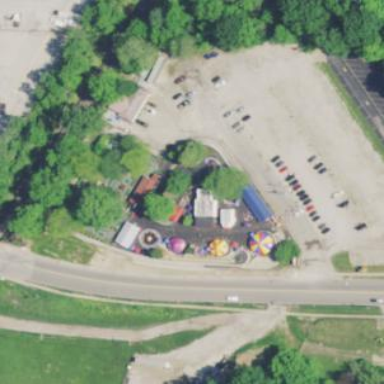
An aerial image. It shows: Theme park.